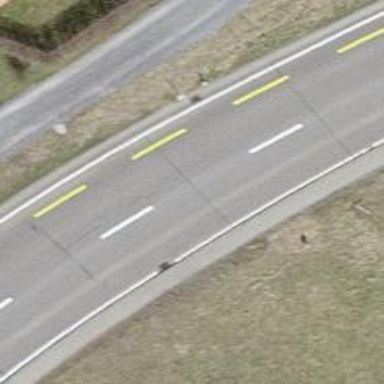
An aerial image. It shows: Secondary road with asphalt surface. It has designated cycle lane on the left side.